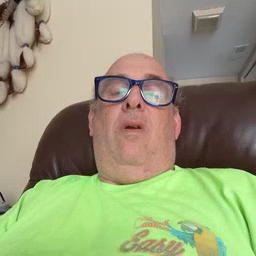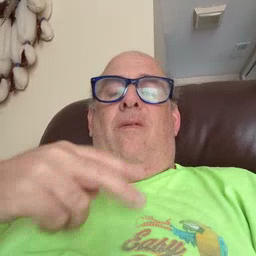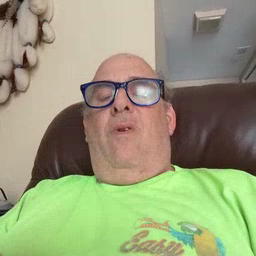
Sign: fall